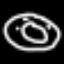
Label: donut